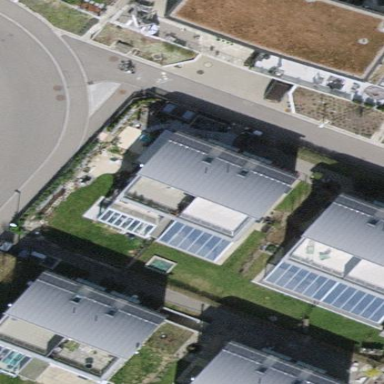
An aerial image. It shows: Semi-detached house with flat roof.